【题型】解答题　【知识点】解析几何　【难度】hard
在平面直角坐标系中$A(1,0)$，$B(0,1)$，设点$P_1$，$P_2$，$\dots$，$P_{n-1}$是线段$AB$的$n$等分点，其中$n \in \mathbf{N}$，$n \geq 2$。

(1) 当$n=3$时，使用$\overrightarrow{OA}$，$\overrightarrow{OB}$表示$\overrightarrow{OP_1}$，$\overrightarrow{OP_2}$；

(2) 当$n=2023$时，求$\left| \overrightarrow{OP_1} + \overrightarrow{OP_2} + \dots + \overrightarrow{OP_{n-1}} \right|$的值；

(3) 当$n=10$时，求$\overrightarrow{OP_i} \cdot (\overrightarrow{OP_i} + \overrightarrow{OP_j})$（$1 \leq i \leq n-1$，$1 \leq j \leq n-1$，$i,j \in \mathbf{N}$）的最小值。
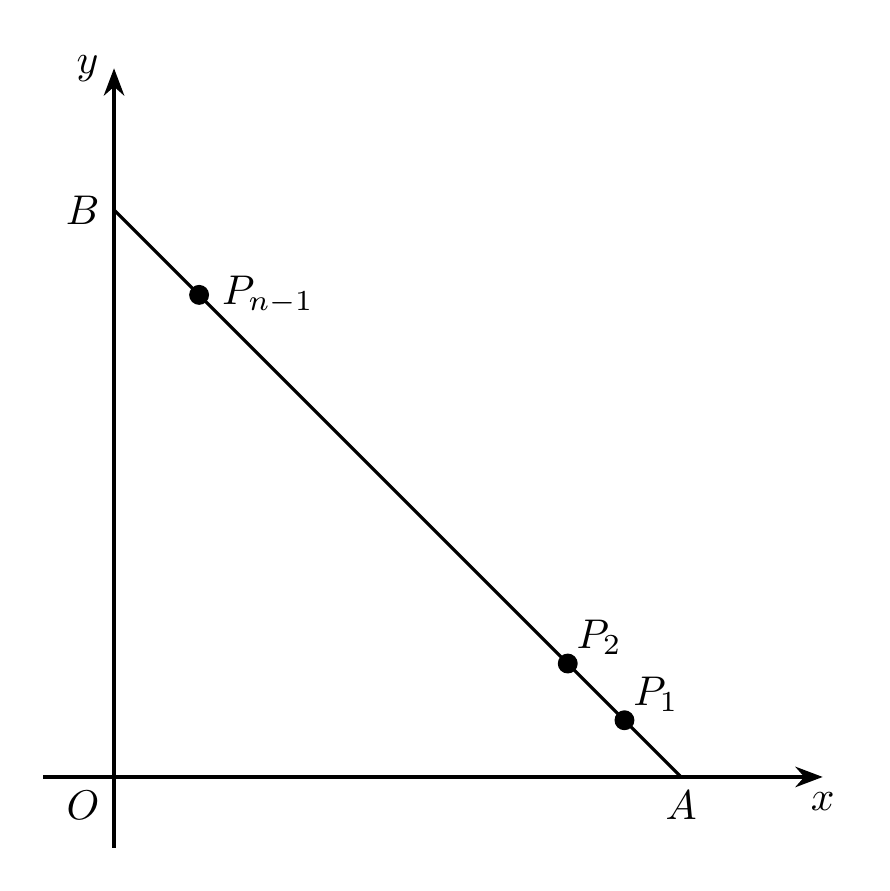
【解答】
【答案】(1) $\overrightarrow{OP_1} = \dfrac{2}{3}\overrightarrow{OA} + \dfrac{1}{3}\overrightarrow{OB}$，$\overrightarrow{OP_2} = \dfrac{1}{3}\overrightarrow{OA} + \dfrac{2}{3}\overrightarrow{OB}$

(2) $2022\sqrt{2}$

(3) $\dfrac{23}{25}$

【分析】$^{\textcircled{1}}$ 根据题意结合向量的线性运算求解；

$^{\textcircled{2}}$ 根据向量的坐标运算求解；

$^{\textcircled{3}}$ 据向量的坐标运算可得$\overrightarrow{OP_i} \cdot (\overrightarrow{OP_i} + \overrightarrow{OP_j}) = \dfrac{(i-5)j + i^2 - 15i + 100}{50}$，结合函数分析求解。

【详解】(1) 由题意可得：$\overrightarrow{OP_i} = \overrightarrow{OA} + \overrightarrow{AP_i} = \overrightarrow{OA} + \dfrac{i}{n}\overrightarrow{AB} = \overrightarrow{OA} + \dfrac{i}{n}(\overrightarrow{OB} - \overrightarrow{OA}) = \left(1 - \dfrac{i}{n}\right)\overrightarrow{OA} + \dfrac{i}{n}\overrightarrow{OB}$，

当$n=3$时，所以$\overrightarrow{OP_1} = \dfrac{2}{3}\overrightarrow{OA} + \dfrac{1}{3}\overrightarrow{OB}$，$\overrightarrow{OP_2} = \dfrac{1}{3}\overrightarrow{OA} + \dfrac{2}{3}\overrightarrow{OB}$。

(2) 因为$A(1,0)$，$B(0,1)$，则$\overrightarrow{OA} = (1,0)$，$\overrightarrow{OB} = (0,1)$，

由(1)可得：$\overrightarrow{OP_i} = \left(1 - \dfrac{i}{n}\right)\overrightarrow{OA} + \dfrac{i}{n}\overrightarrow{OB} = \left(1 - \dfrac{i}{n}, \dfrac{i}{n}\right)$，

当$n=2023$时，则$\overrightarrow{OP_i} = \left(\dfrac{2023 - i}{2023}, \dfrac{i}{2023}\right)$，$i = 1,2,\dots,n-1$，

所以$\overrightarrow{OP_1} + \overrightarrow{OP_2} + \dots + \overrightarrow{OP_{n-1}} = \left(\dfrac{2022 + 2021 + \dots + 1}{2023}, \dfrac{1 + 2 + \dots + 2022}{2023}\right)$

因为$1 + 2 + \dots + 2022 = \dfrac{2022(1 + 2022)}{2} = 2022$，

所以$\overrightarrow{OP_1} + \overrightarrow{OP_2} + \dots + \overrightarrow{OP_{n-1}} = (2022, 2022)$，

$|\overrightarrow{OP_1} + \overrightarrow{OP_2} + \dots + \overrightarrow{OP_{n-1}}| = \sqrt{2022^2 + 2022^2} = 2022\sqrt{2}$。

(3) 当$n=10$时，$\overrightarrow{OP_i} = \left(\dfrac{10 - i}{10}, \dfrac{i}{10}\right)$，$\overrightarrow{OP_j} = \left(\dfrac{10 - j}{10}, \dfrac{j}{10}\right)$，

可得$\overrightarrow{OP_i} \cdot \overrightarrow{OP_j} = \dfrac{10 - i}{10} \times \dfrac{10 - j}{10} + \dfrac{i}{10} \times \dfrac{j}{10} = \dfrac{i \cdot j - 5i - 5j + 50}{50}$，

$\overrightarrow{OP_i}^2 = \left(\dfrac{10 - i}{10}\right)^2 + \left(\dfrac{i}{10}\right)^2 = \dfrac{i^2 - 10i + 50}{50}$，

$\overrightarrow{OP_i} \cdot (\overrightarrow{OP_i} + \overrightarrow{OP_j}) = \overrightarrow{OP_i}^2 + \overrightarrow{OP_i} \cdot \overrightarrow{OP_j} = \dfrac{i^2 - 10i + 50 + i \cdot j - 5i - 5j + 50}{50} = \dfrac{(i - 5)j + i^2 - 15i + 100}{50}$，

构建$M(j) = \dfrac{(i - 5)j + i^2 - 15i + 100}{50}$，

$^{\textcircled{1}}$当$i = 6, 7, 8, 9$时，$M(j) \geqslant M(1) = \dfrac{(i - 5) \cdot 1 + i^2 - 15i + 100}{50} = \dfrac{i^2 - 14i + 95}{50}$，

可得当$i = 7$时，上式有最小值$\dfrac{23}{25}$；

$^{\textcircled{2}}$ 当$i = 5$时，$M(j) = \dfrac{25 - 75 + 100}{50} = 1$，

$^{\textcircled{3}}$ 当$i = 1, 2, 3, 4$时，$M(j) \geqslant M(9) = \dfrac{(i - 5) \cdot 9 + i^2 - 15i + 100}{50} = \dfrac{i^2 - 6i + 55}{50}$，

可得当$i = 3$时，上式有最小值$\dfrac{23}{25}$；

综上所述：$\overrightarrow{OP_i} \cdot (\overrightarrow{OP_i} + \overrightarrow{OP_j})$的最小值为$\dfrac{23}{25}$。